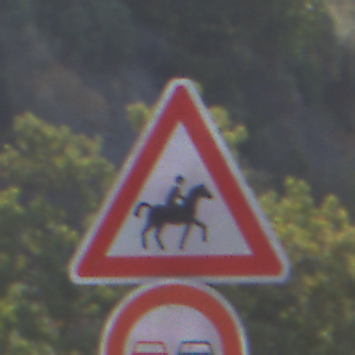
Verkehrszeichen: ReiterLinks
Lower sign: Ueberholverbot
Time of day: MorningAfternoon
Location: Outdoor (Nature)
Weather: Clear
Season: NotSpecified
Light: Natural